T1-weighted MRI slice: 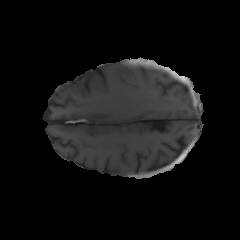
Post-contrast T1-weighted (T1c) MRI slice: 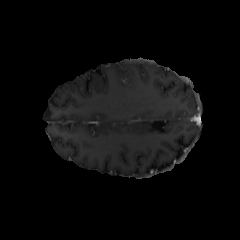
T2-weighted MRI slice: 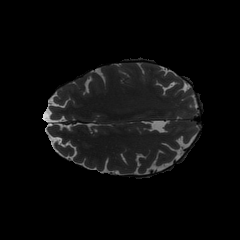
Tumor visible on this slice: no